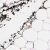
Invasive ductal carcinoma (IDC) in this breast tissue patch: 0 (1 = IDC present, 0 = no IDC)